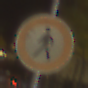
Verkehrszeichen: VerbotFussgaenger
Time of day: Night
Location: Outdoor (Urban)
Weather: Clear
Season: NotSpecified
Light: Artificial